Question: I was handed a "precompiled" asp.net app source code. OK, how do I make this such that I can use and debug it? How do I compile a precompiled app?

After I click past this window, and i try to build the application, I get an error that says "This application is already precompiled".
What can I do?
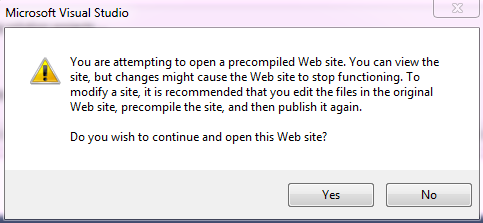
Answer: A precompiled application has already had it's code (C#) compiled into DLLs. There are a few options with ASP.NET precompilation that may allow you to update the site, but it will be difficult to change any of the C# with a precompiled version. If the site was precompiled with the "Updateable" flag set to true, you can update .aspx (Web Forms) and .ascx (User Control) files. You don't need to do a full build for these updates to show on your site, just Save them and view in browser.
If updateable was NOT set to true, these files will have all also been compiled into DLLs and there isn't much you can do. If you just need to look at the code and not update anything, there's a way to find which DLLs each .aspx and .ascx was compiled to and you can use reflection (.NET Reflector or similar) to investigate further.
The reason you get the error is because the site has already been compiled and therefore can't be recompiled.